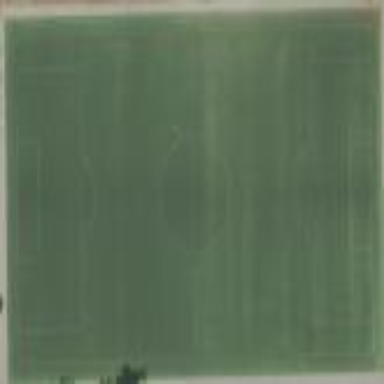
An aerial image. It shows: Soccer pitch for leisure land activities.